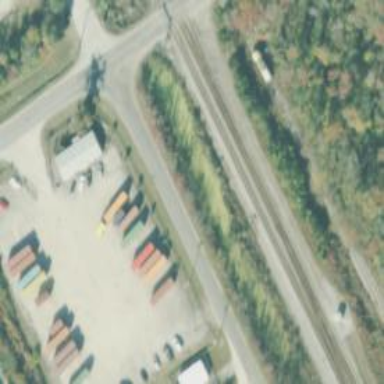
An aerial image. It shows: Railway track.